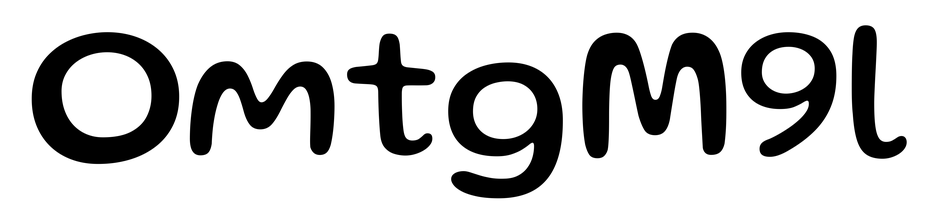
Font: Gluten_Regular